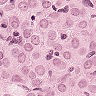
Metastatic tissue present: yes